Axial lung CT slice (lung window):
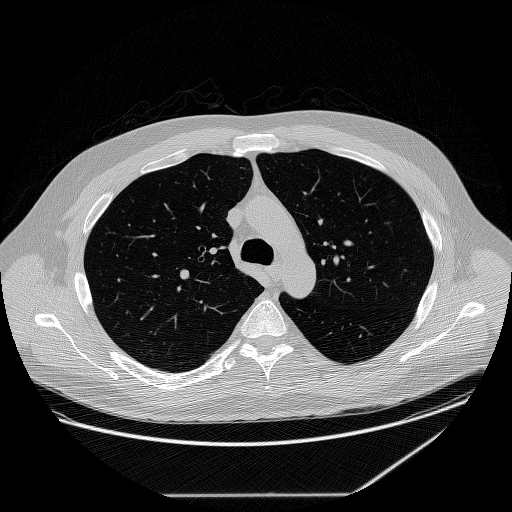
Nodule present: no